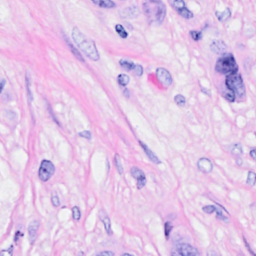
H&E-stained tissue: Breast